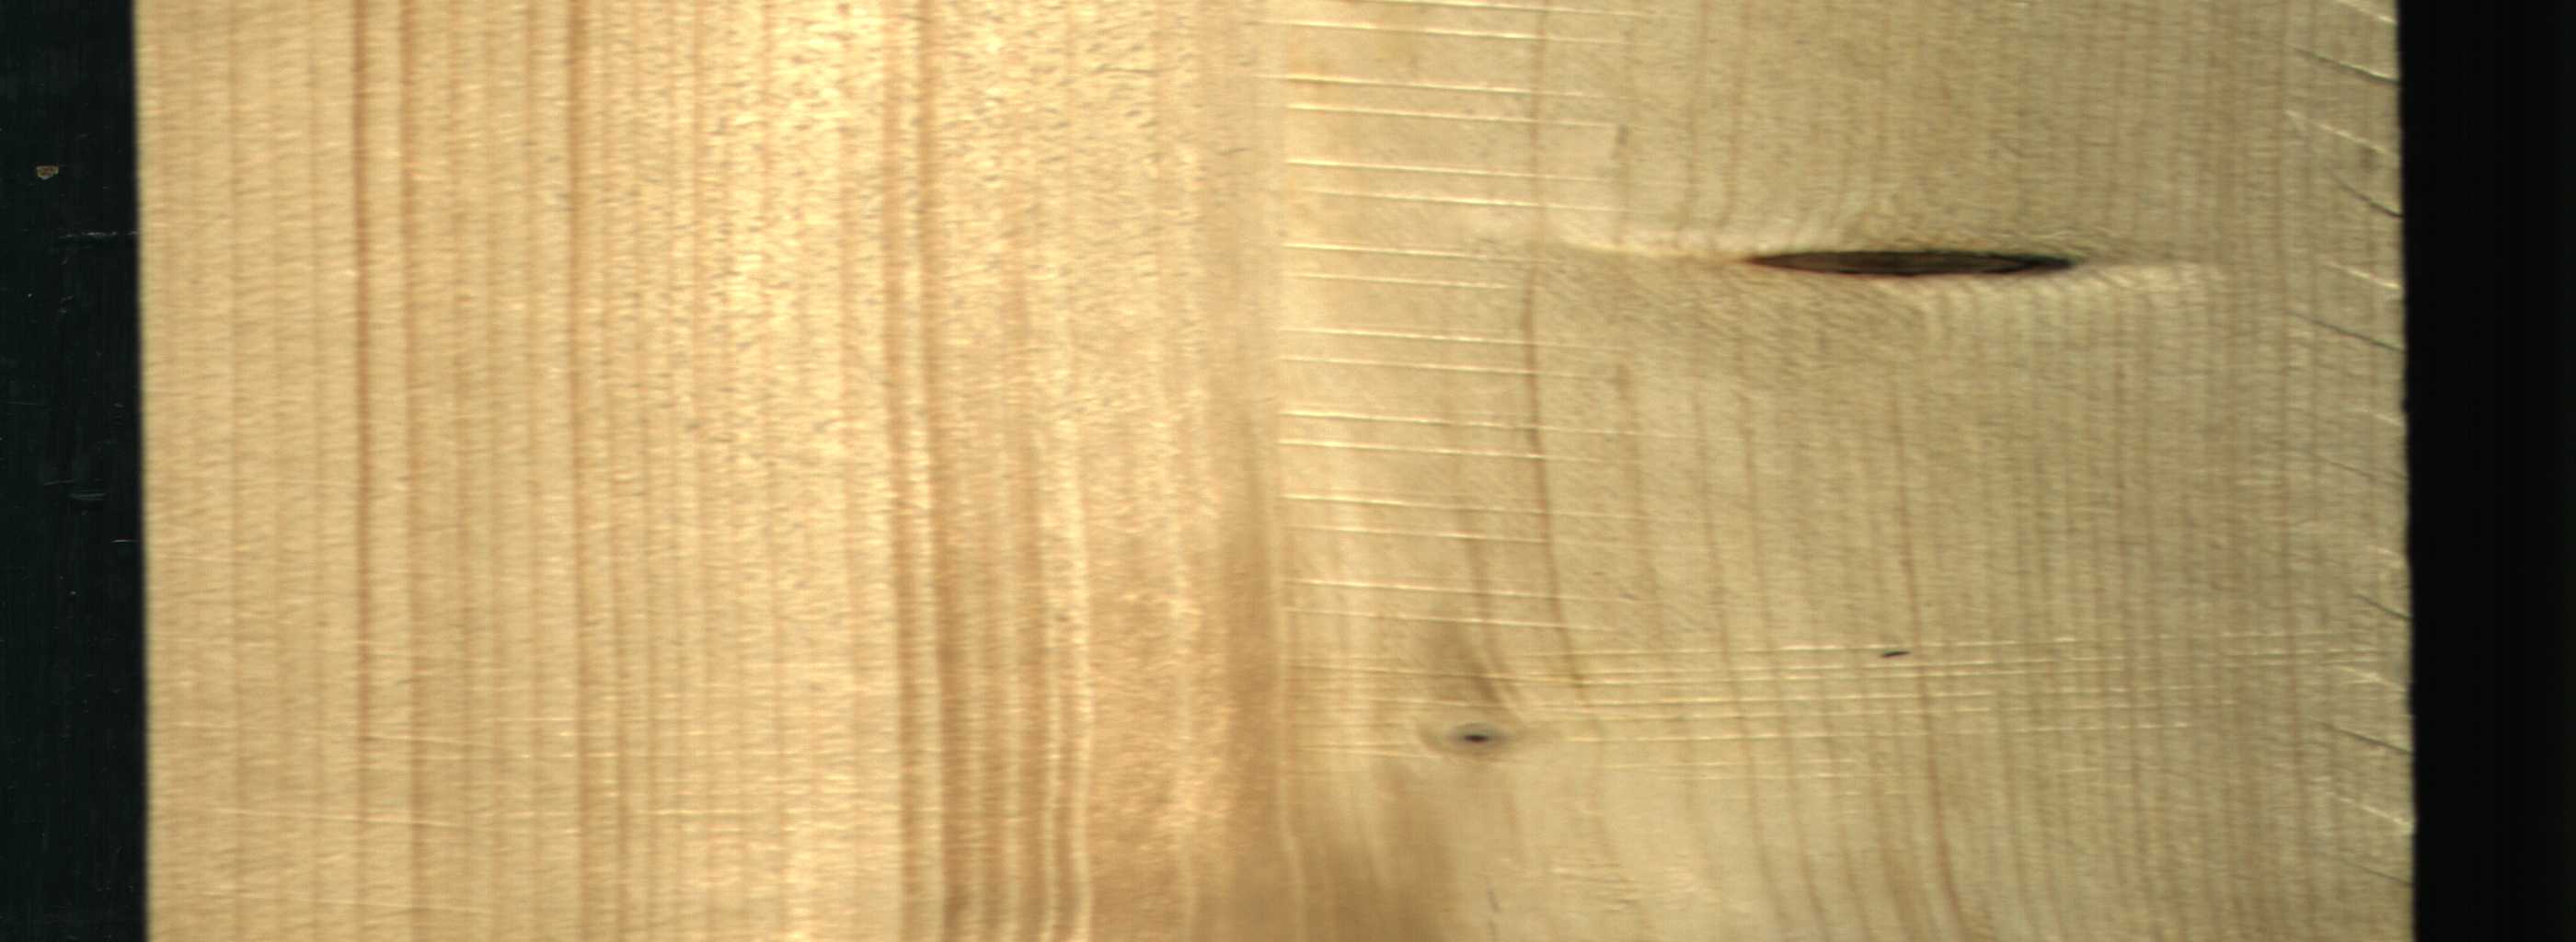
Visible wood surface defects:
Dead_Knot
Live_Knot